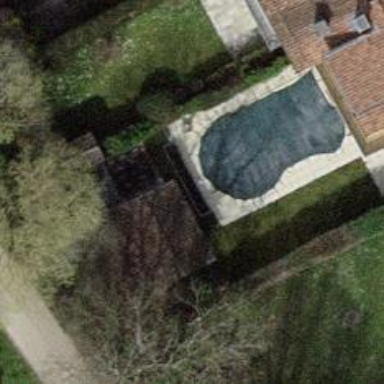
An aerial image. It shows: Swimming pool located in leisure land.